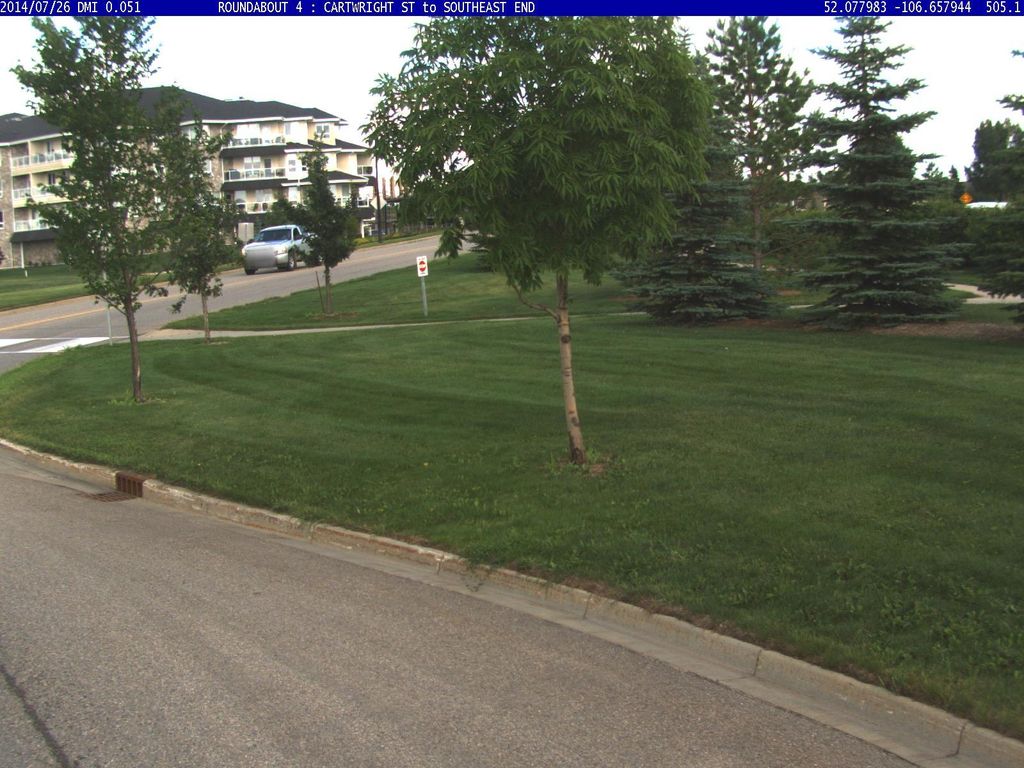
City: saskatoon